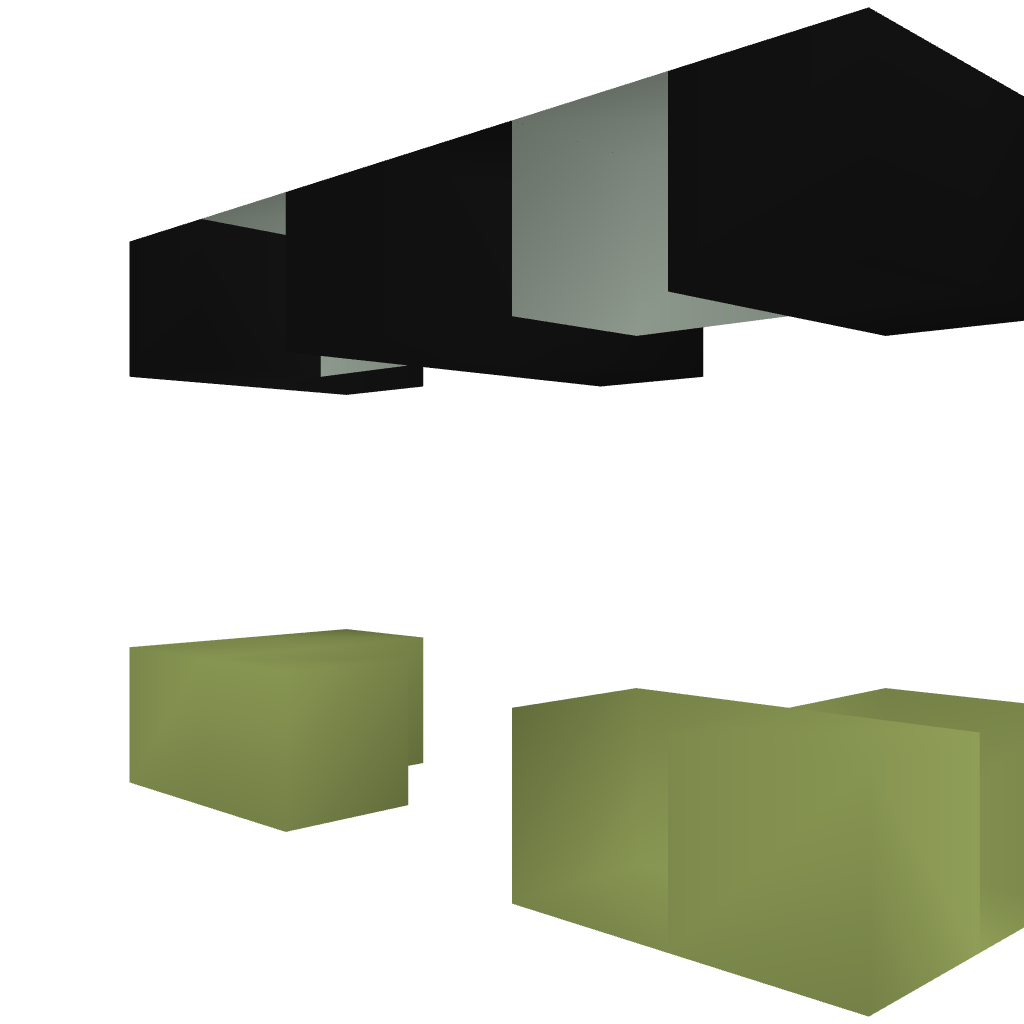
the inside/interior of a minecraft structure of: Secret Door 2x2